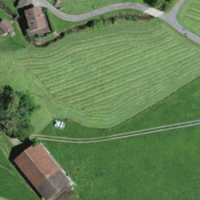
EUNIS habitat code: 52
Species observed at this site:
Certhia brachydactyla
Corvus corone
Cyanistes caeruleus
Turdus philomelos
Lophophanes cristatus
Anas platyrhynchos
Troglodytes troglodytes
Dendrocopos major
Turdus viscivorus
Fringilla coelebs
Aegithalos caudatus
Buteo buteo
Regulus ignicapilla
Sylvia atricapilla
Turdus merula
Columba palumbus
Dendrocoptes medius
Fringilla montifringilla
Parus major
Erithacus rubecula
Columba oenas
Milvus milvus
Pica pica
Phoenicurus ochruros
Sitta europaea
Certhia familiaris
Regulus regulus
Picus viridis
Corvus corax
Motacilla alba
Periparus ater